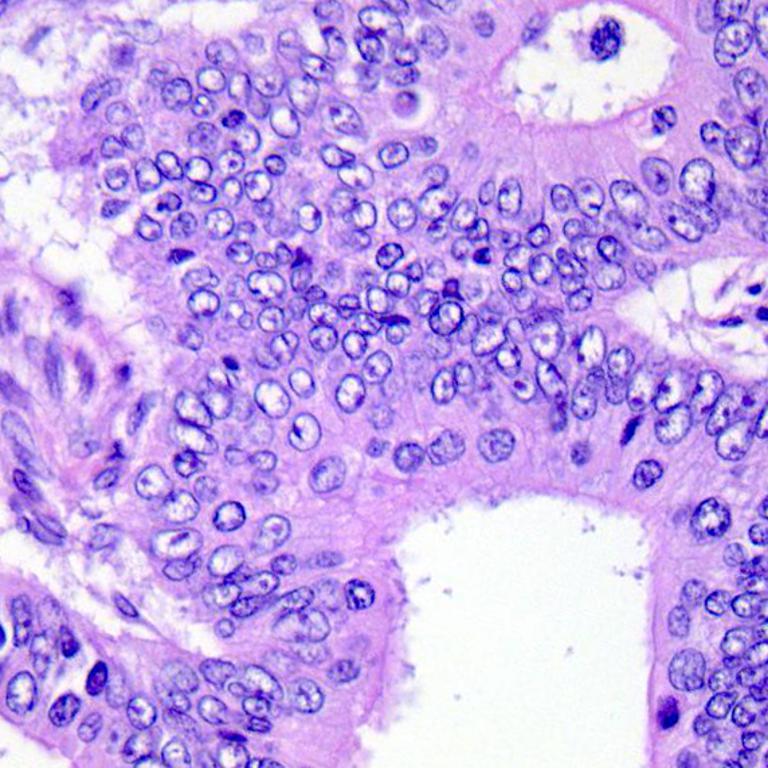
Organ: colon
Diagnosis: adenocarcinomas